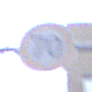
Verkehrszeichen: Geschwindigkeit70
Umgebung: Outdoor, Urban
Tageszeit: SunriseSunset
Wetter: PartlyCloudy
Licht: Natural
Jahreszeit: NotSpecified
Kontrast: LowContrast